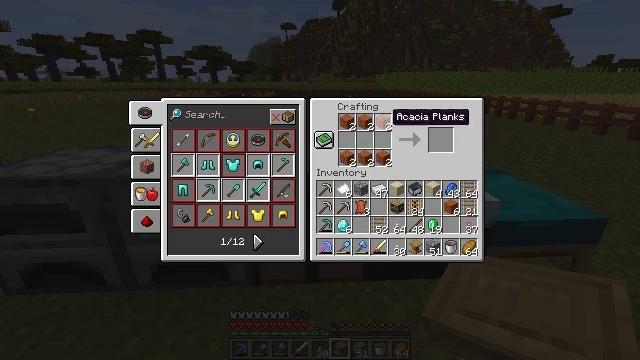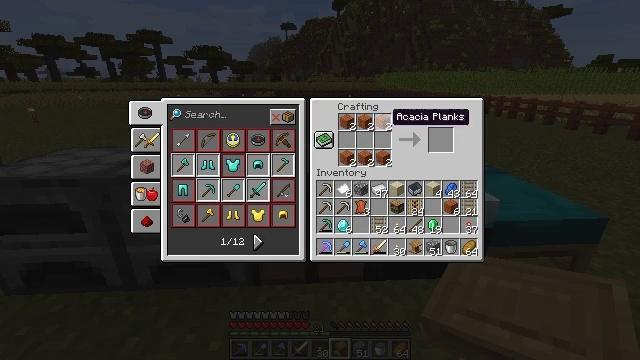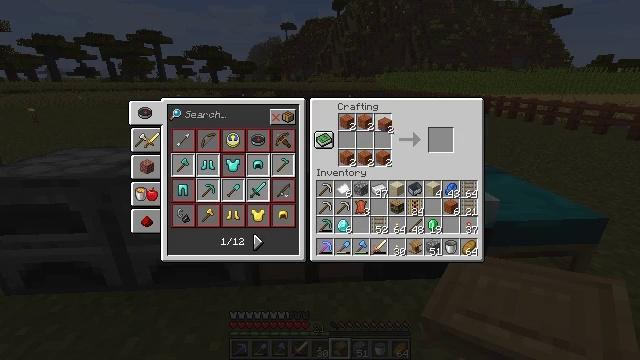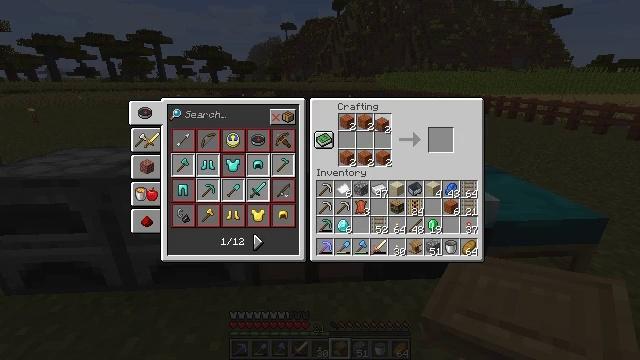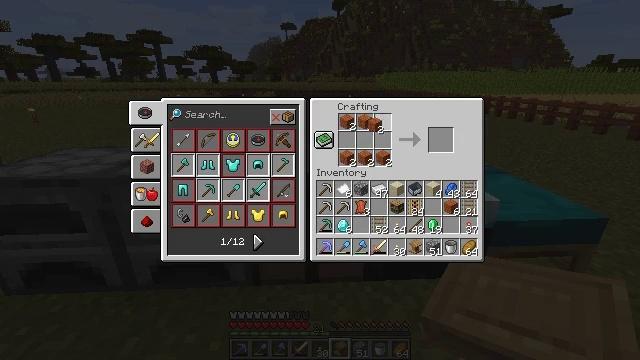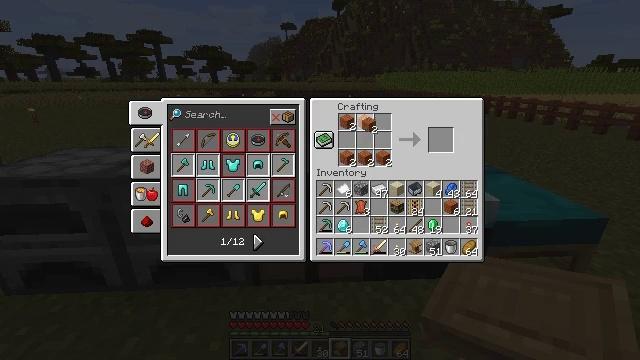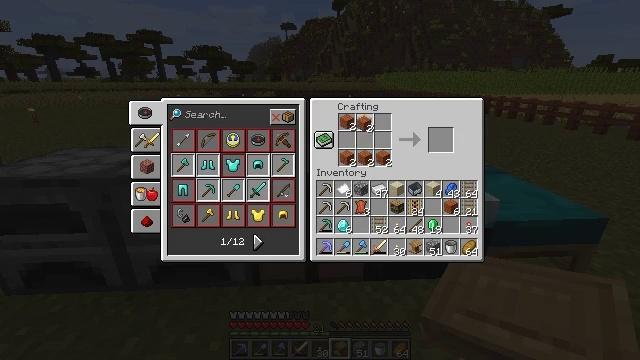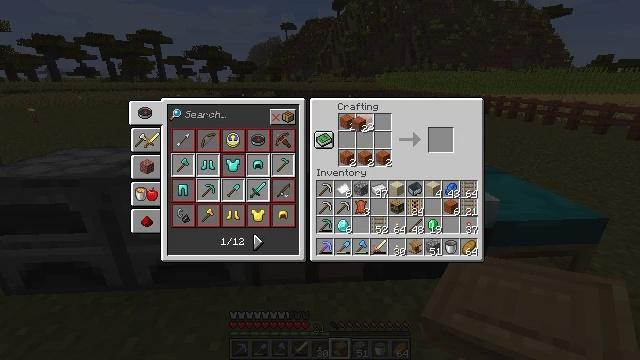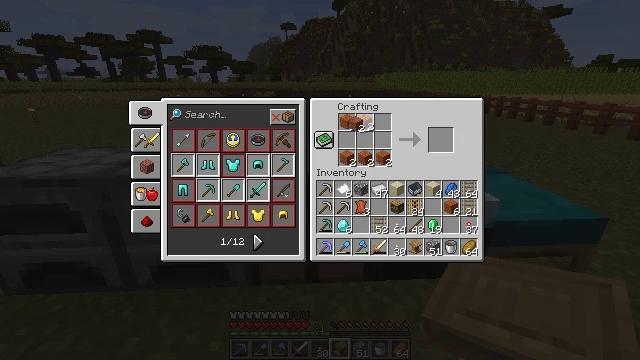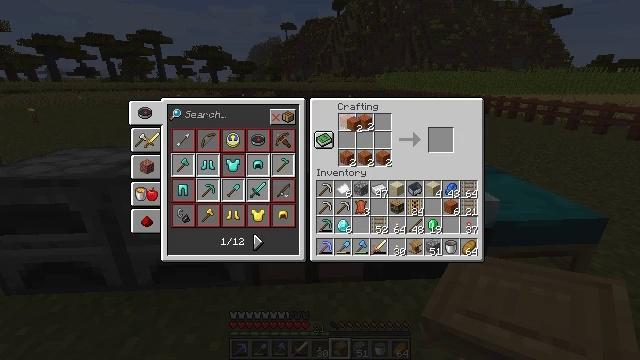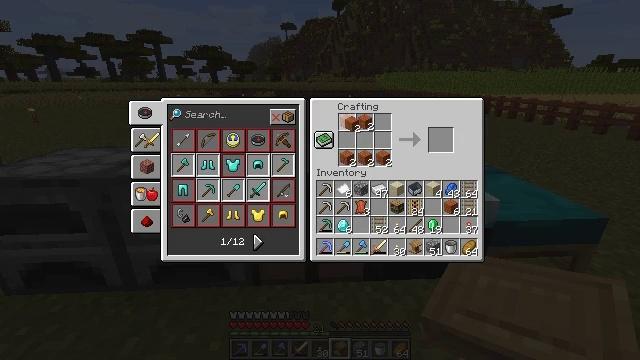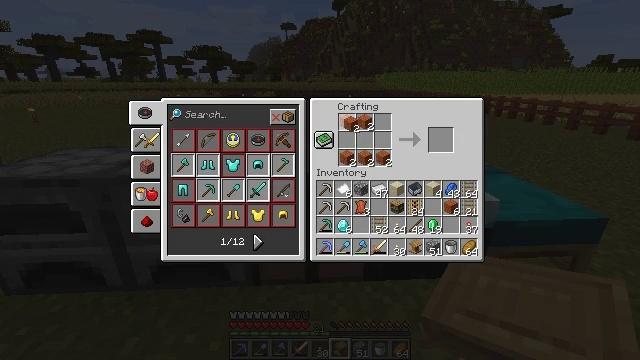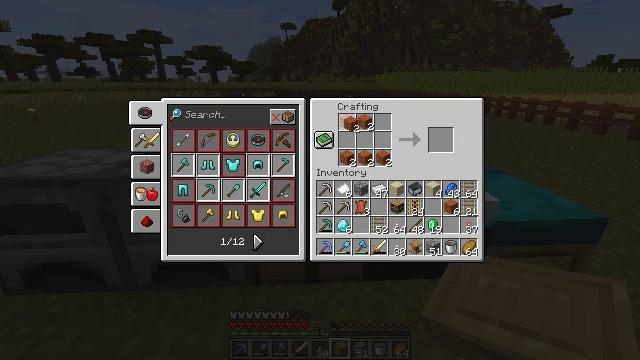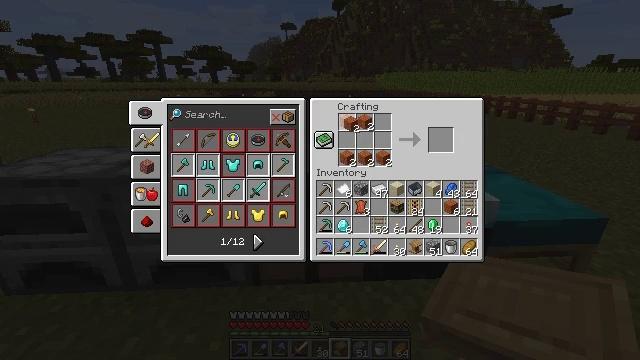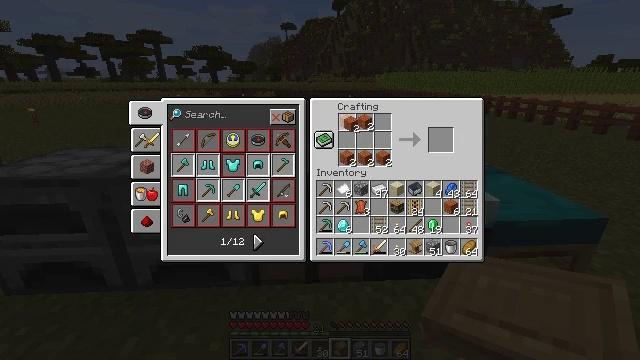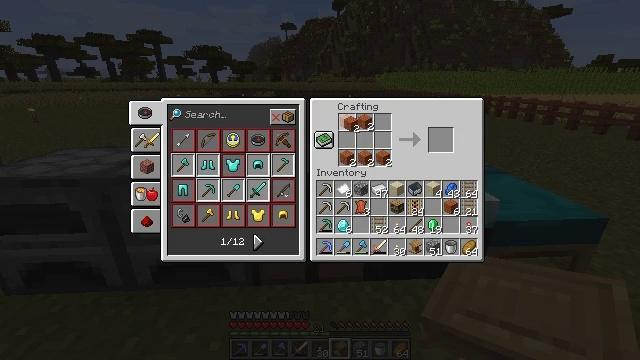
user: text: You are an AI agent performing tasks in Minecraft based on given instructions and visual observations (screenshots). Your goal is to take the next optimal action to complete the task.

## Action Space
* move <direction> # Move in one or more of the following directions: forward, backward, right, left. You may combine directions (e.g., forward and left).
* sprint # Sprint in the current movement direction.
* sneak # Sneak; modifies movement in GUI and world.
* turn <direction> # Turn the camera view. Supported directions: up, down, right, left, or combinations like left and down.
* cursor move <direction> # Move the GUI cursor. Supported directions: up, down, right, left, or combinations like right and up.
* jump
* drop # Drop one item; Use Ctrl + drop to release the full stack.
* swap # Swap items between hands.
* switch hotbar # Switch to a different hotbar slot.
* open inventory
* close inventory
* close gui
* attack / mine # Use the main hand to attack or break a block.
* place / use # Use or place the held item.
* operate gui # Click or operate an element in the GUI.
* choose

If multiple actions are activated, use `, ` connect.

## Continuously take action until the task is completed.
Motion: motion action
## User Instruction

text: Put acacia planks in the crafting grid to make an acacia slab.
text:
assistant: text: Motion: no_op
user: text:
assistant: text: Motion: operate gui
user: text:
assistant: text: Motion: operate gui
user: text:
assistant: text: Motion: cursor move left, operate gui
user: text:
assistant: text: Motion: operate gui
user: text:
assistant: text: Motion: operate gui
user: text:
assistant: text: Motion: operate gui
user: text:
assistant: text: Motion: operate gui
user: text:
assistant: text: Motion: operate gui
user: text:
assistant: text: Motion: operate gui
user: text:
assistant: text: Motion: operate gui
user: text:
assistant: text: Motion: operate gui
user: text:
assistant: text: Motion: operate gui
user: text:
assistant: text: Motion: no_op
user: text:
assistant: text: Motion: no_op
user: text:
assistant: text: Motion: operate gui
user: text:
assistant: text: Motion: operate gui
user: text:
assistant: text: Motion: no_op
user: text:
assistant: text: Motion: no_op
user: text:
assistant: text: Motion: no_op
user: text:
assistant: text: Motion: no_op
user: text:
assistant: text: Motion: operate gui
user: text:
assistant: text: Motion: operate gui
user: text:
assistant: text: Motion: operate gui
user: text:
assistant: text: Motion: operate gui
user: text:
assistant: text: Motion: operate gui
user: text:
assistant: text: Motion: operate gui
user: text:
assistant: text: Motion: no_op
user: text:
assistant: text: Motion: no_op
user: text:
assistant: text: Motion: no_op